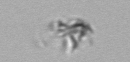
Label: detritus